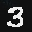
Label: 3